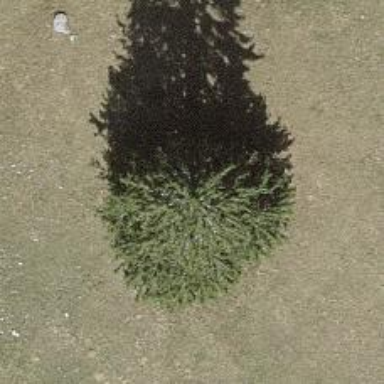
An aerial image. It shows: Single tag "natural: tree."